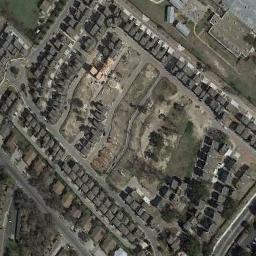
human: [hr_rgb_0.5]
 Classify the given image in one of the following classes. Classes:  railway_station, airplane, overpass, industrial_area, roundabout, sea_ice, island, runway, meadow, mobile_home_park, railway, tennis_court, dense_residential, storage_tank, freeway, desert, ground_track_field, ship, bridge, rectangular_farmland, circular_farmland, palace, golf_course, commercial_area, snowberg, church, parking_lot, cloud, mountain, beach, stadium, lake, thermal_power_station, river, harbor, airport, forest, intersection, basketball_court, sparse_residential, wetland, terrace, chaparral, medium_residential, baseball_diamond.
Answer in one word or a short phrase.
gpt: mobile_home_park